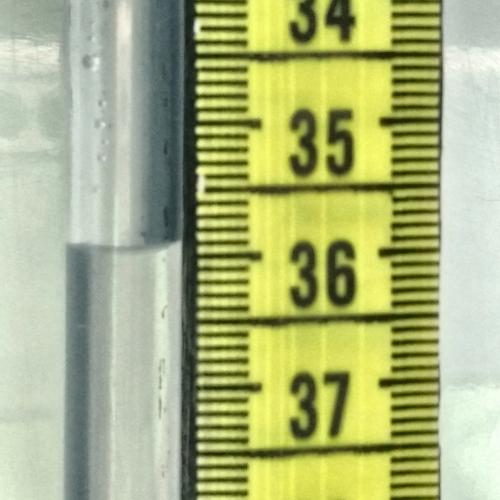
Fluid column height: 35.9 cm